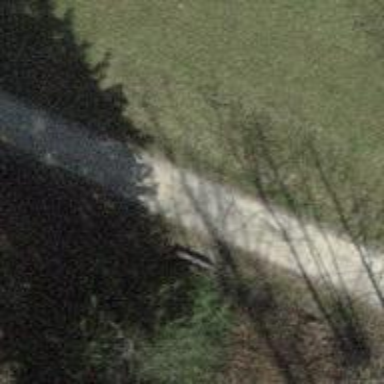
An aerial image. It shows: Brown bench in the vicinity.